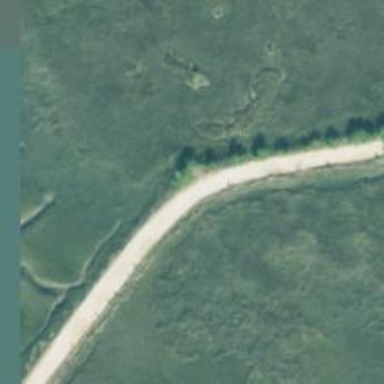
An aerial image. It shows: Embankment along unclassified road.